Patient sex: M
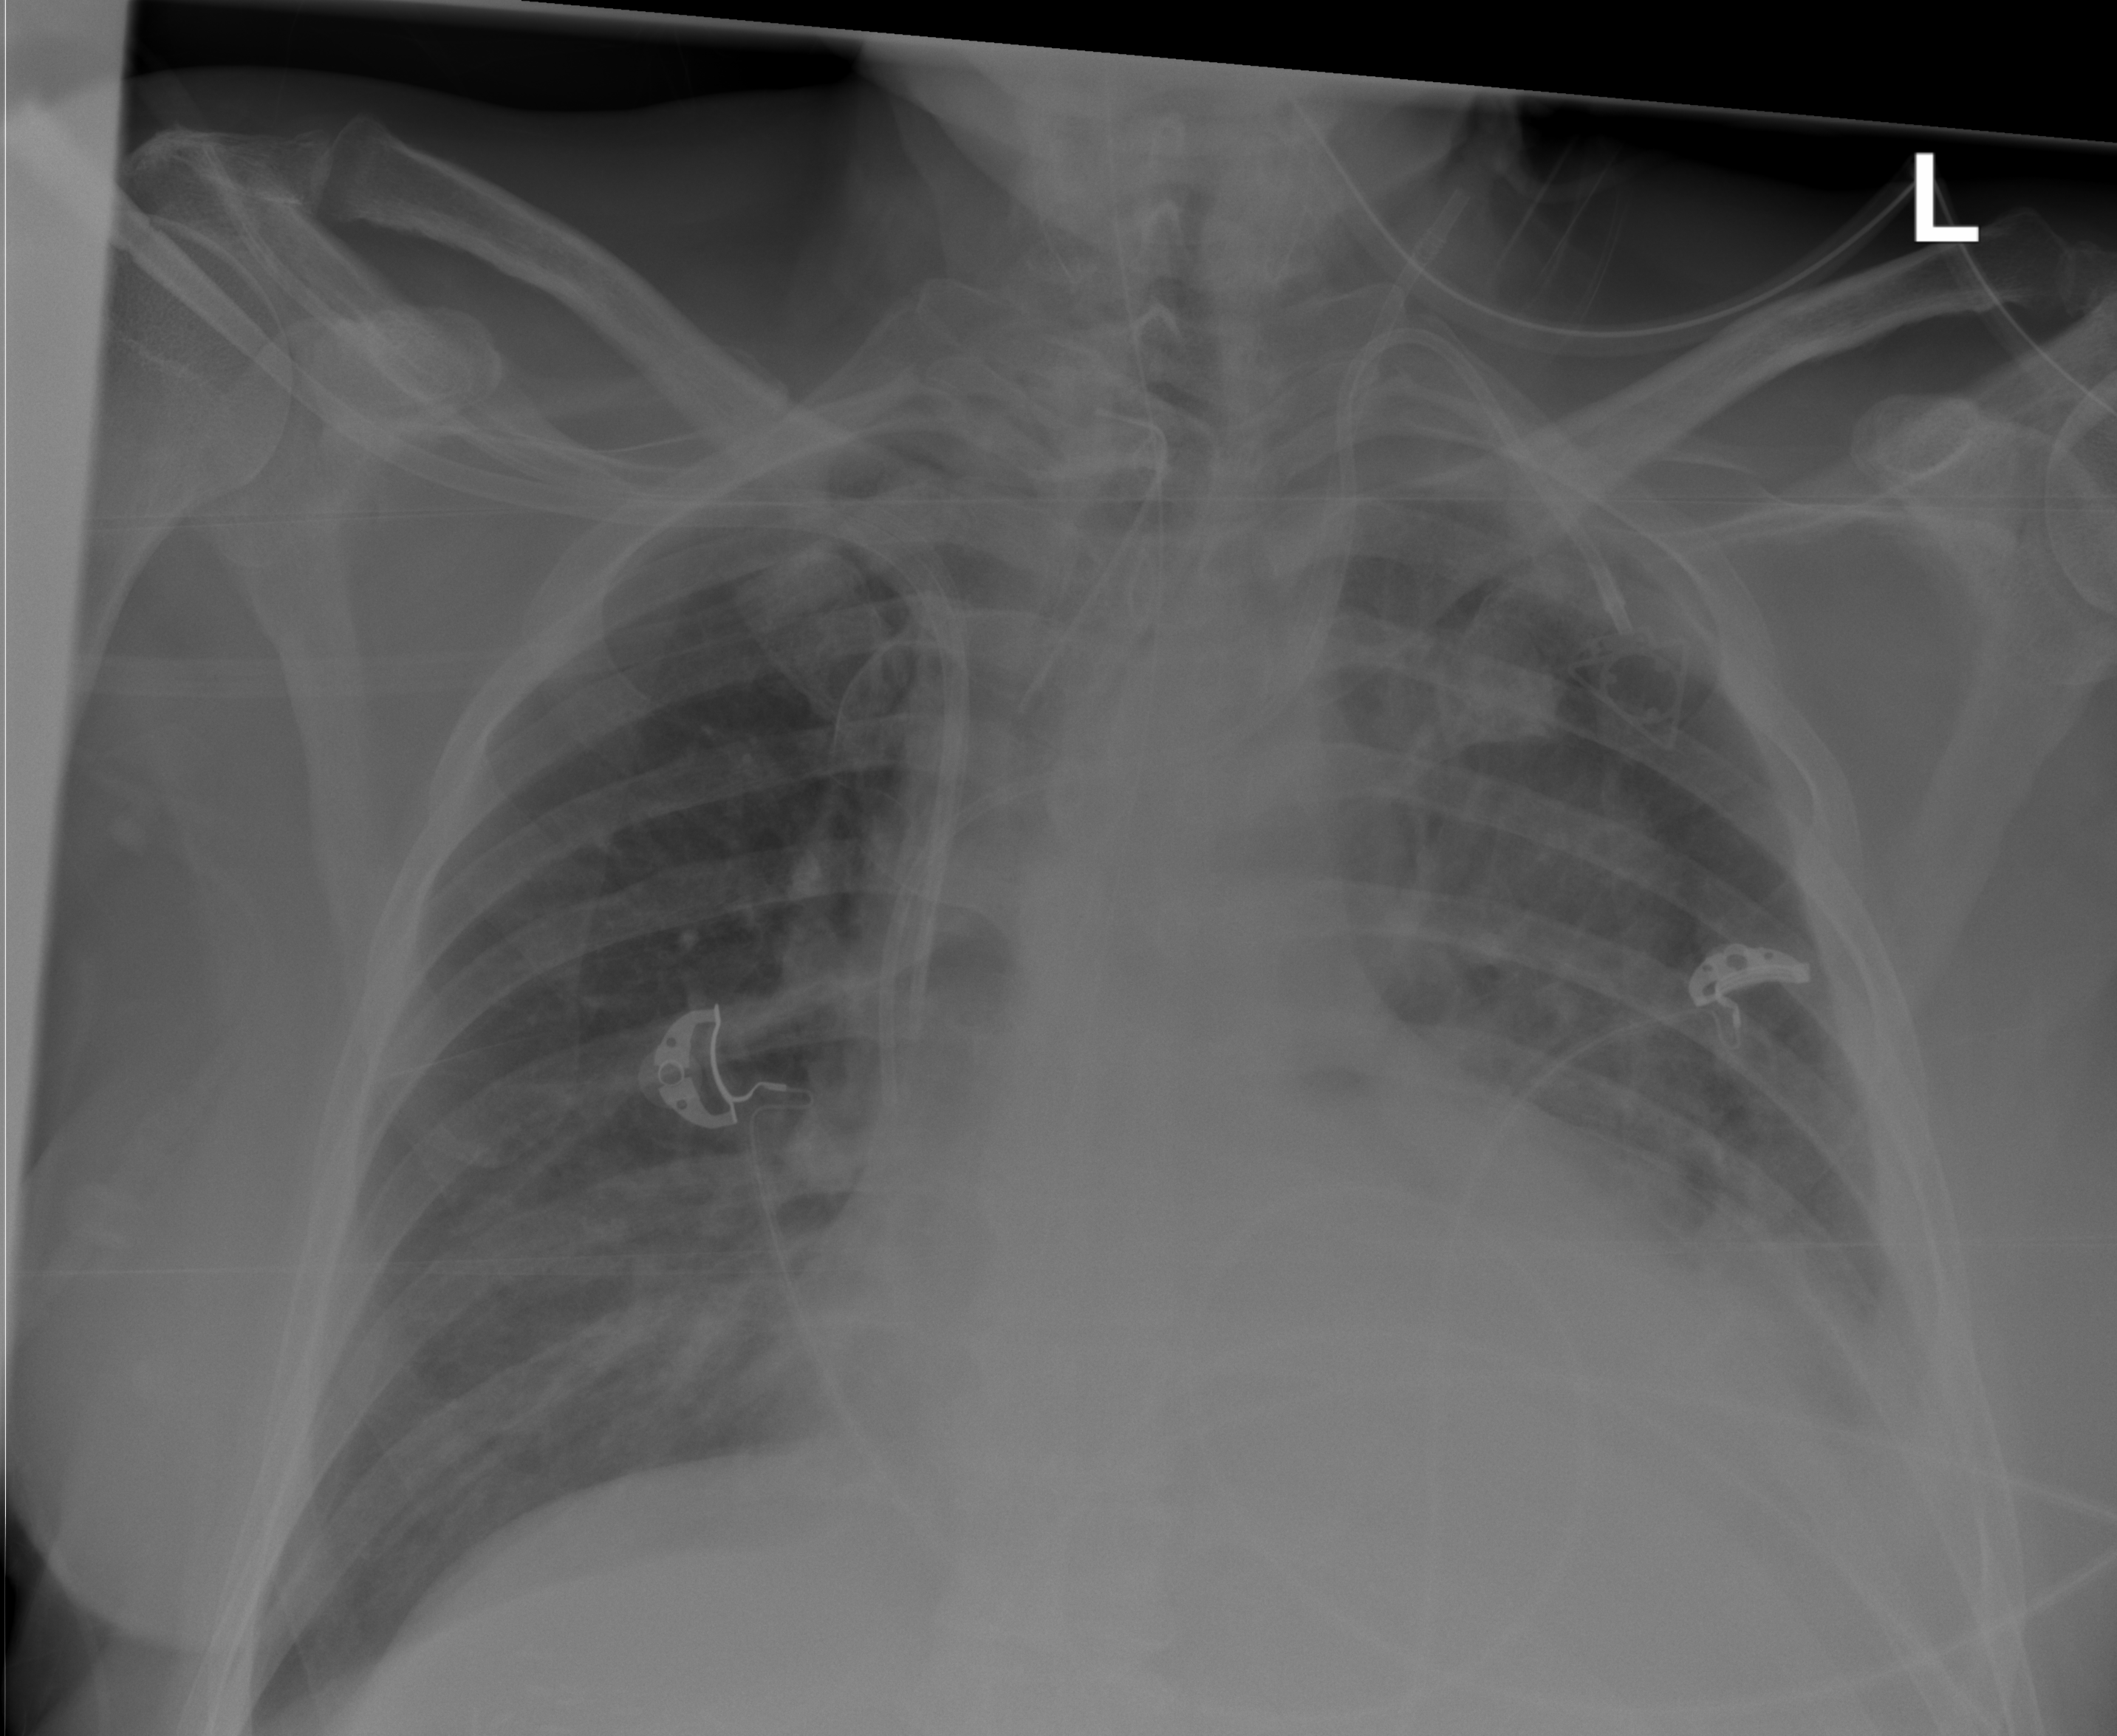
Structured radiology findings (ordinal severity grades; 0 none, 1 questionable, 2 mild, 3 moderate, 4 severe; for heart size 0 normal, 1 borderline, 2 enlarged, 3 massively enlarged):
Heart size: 2
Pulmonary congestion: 0
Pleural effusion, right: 0
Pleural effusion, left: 2
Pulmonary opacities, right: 0
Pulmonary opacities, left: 0
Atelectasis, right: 0
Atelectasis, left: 2